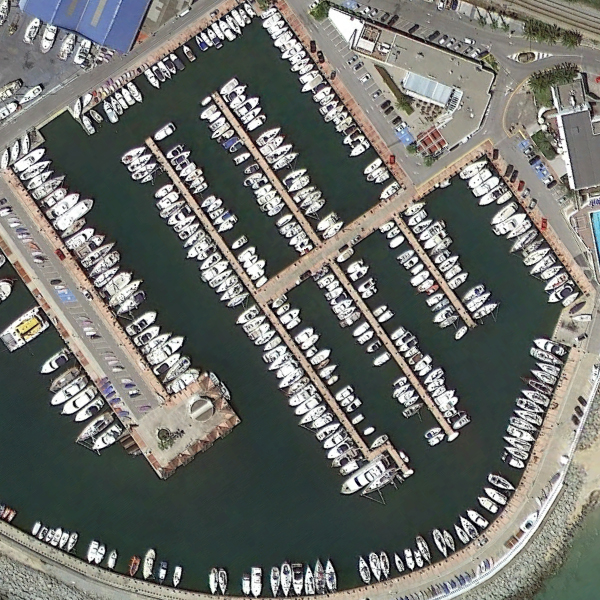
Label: Port